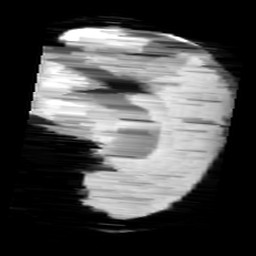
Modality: minIP
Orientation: sagittal
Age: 10
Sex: female
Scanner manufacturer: siemens
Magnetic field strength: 3 T
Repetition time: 0.027 s
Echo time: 0.02 s